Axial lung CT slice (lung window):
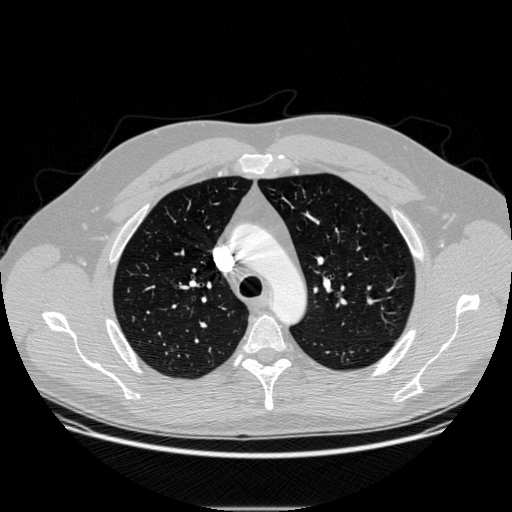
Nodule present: no